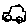
Label: car